Interaction volume radius: 10 \u00c5
Interaction volume height: 20 \u00c5
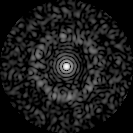
Disorder parameter: 0.8279